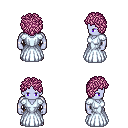
a pixel art fantasy rpg character, male body template, dark elf, purple skin, underdress, robe skirt, pink curly afro hairstyle, black slippers, four views (front, back, left, right), 2x2 character sprite sheet, small pixel art, hard edges, no anti-aliasing